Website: bh-photo
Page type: gifting
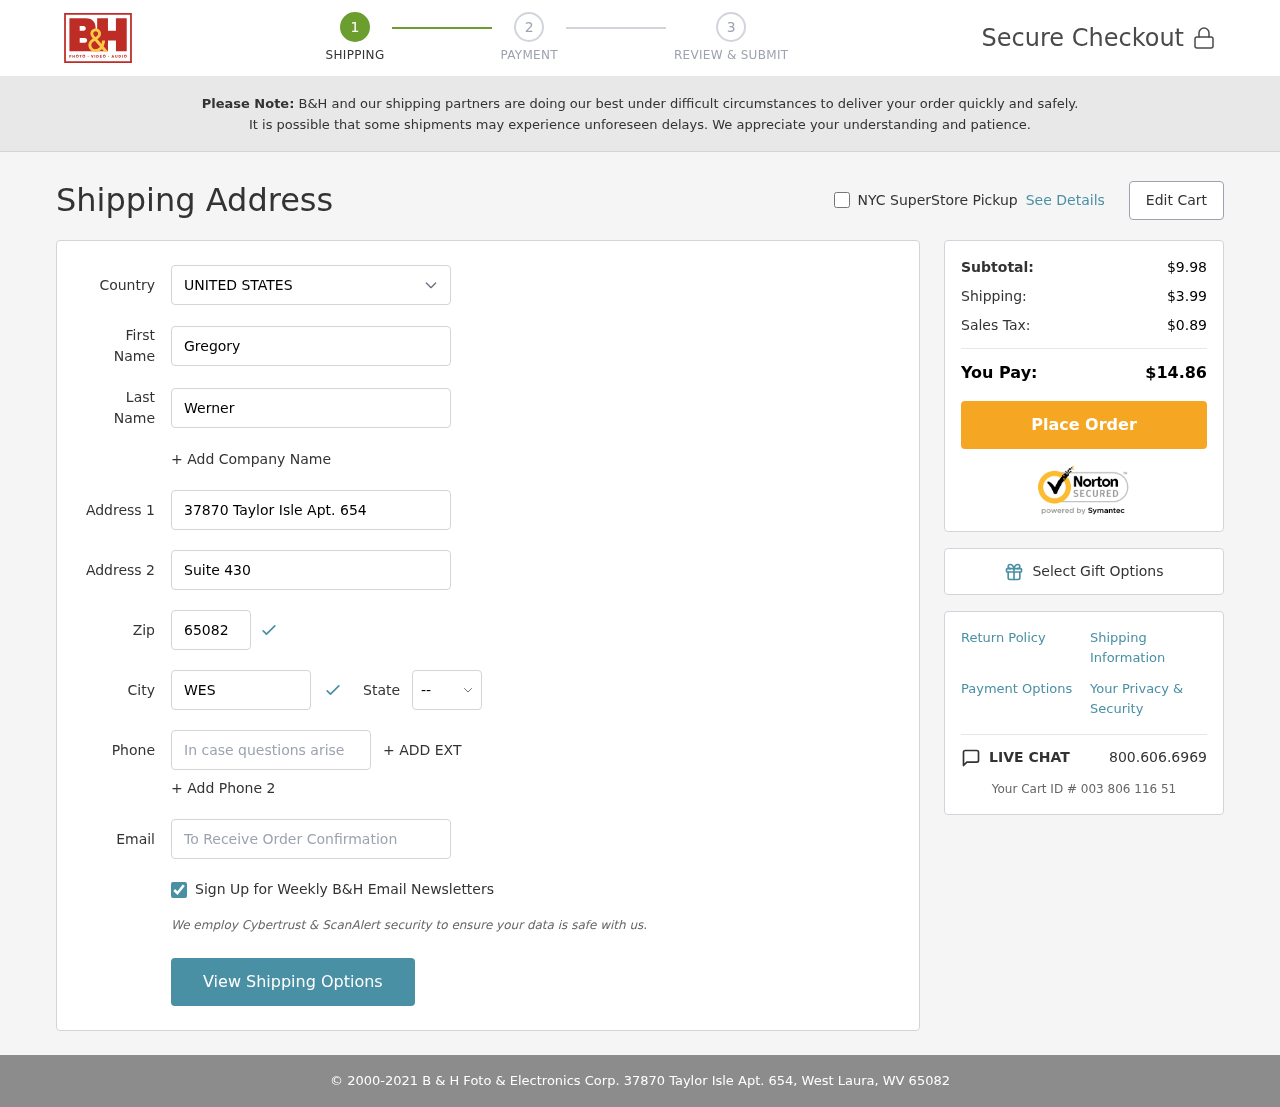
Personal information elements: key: PII_CITY
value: West Laura
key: PII_COUNTRY
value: United States
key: PII_EMAIL
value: gwerner@yahoo.com
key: PII_FIRSTNAME
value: Gregory
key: PII_LASTNAME
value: Werner
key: PII_PHONE
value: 4867844854
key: PII_POSTCODE
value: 65082
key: PII_STATE_ABBR
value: WV
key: PII_STREET
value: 37870 Taylor Isle Apt. 654
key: PII_STREET2
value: Suite 430
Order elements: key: ORDER_SUBTOTAL
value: $9.98
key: ORDER_SHIPPING_COST
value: $3.99
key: ORDER_TAX
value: $0.89
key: ORDER_TOTAL
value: $14.86
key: ORDER_ID
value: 003 806 116 51